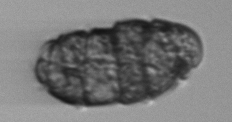
Label: Margalefidinium